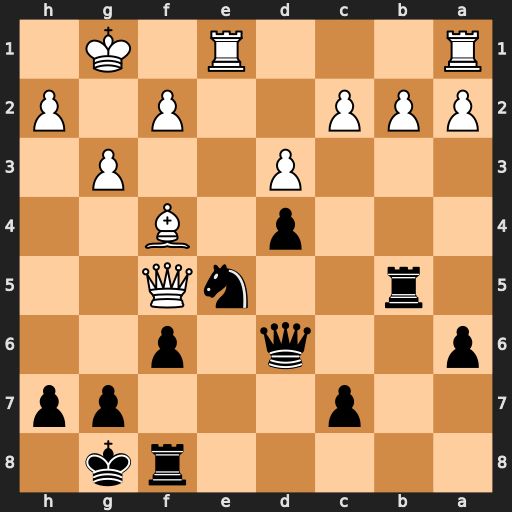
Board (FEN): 5rk1/2p3pp/p2q1p2/1r2nQ2/3p1B2/3P2P1/PPP2P1P/R3R1K1
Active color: b
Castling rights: -
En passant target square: -
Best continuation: Nf3+ Kh1 Rxf5